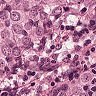
Metastatic tissue present: yes